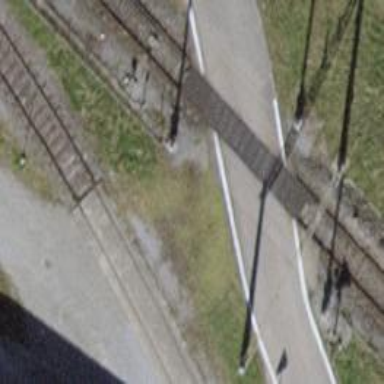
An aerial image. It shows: Level crossing with lights. The barriers at the crossing are of double half type.